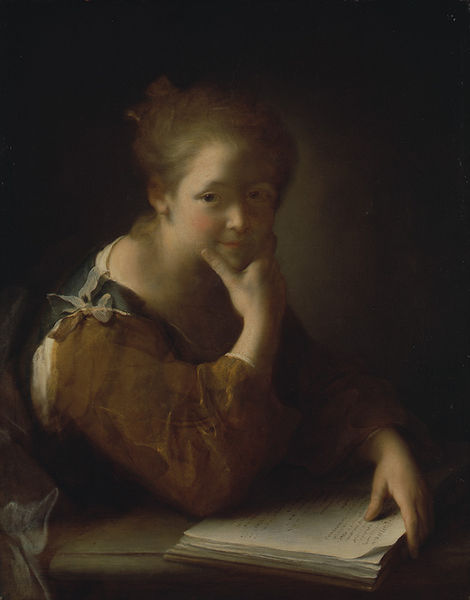
Titel: Sinnende Leserin ("La Liseuse")
Künstler: Alexis Grimou
Standort: Karlsruhe
Institution: Staatliche Kunsthalle Karlsruhe
Schlagwörter: blätter, dunkel, gemälde, hand, haut, schatten, weiß, grün, mädchen, braun, daumen, ellbogen, finger, frau, frisur, geste, grau, haar, hell, hintergrund, kleid, kleider, licht, mund, nase, ohr, pastell, schwarz, stirn, stützen, tisch, vordergrund, blick, dame, rot, schal, tuch, malerei, schleife, blond, hemd, jung, arm, arme, augen, barock, bibel, bluse, falten, gesicht, halten, inkarnat, kleidung, rembrandt, sehen, ärmel, bild, bildnis, hals, holland, hände, niederlande, portrait, porträt, öl, auge, gewand, haare, stoff, blatt, kinn, locken, renaissance, rosa, rouge, sanft, schulter, deutschland, lächeln, schürze, dutt, schrift, wangen, papier, schreibtisch, düster, italien, schule, backen, farben, farbe, oliv, stille, weib, weiblich, zopf, lesen, mimik, nachdenklich, verträumt, aufstützen, gedanken, nachdenken, sinnierend, oberkörper, ellebogen, buch, denken, erdfarben, seite, literatur, pult, buchseite, heft, gedeckt, seiten, gebunden, breugel, chiaroscuro, lich, mild, lesend, leserin, farbverlauf, aufgeschlagen, direkt, rote, flamen, blättern, schriftstellerin, gebrochen, flandern, denkerin, lieblich, überlegen, tagebuch, schrfit, bildung, humanismus, aufgestüzt, schliefe, papir, beschaulich, 1800, 1670, intelektuell, hánde, nachdenlen, rosa wange, #vordergrund, honthorst, ter borch